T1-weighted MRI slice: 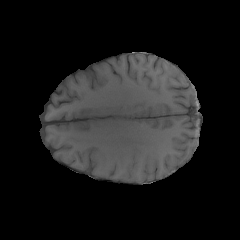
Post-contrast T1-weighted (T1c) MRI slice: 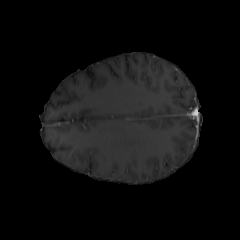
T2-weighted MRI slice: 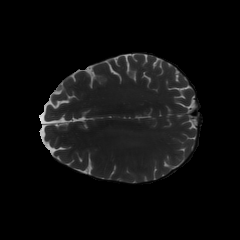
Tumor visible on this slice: yes